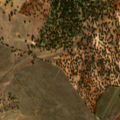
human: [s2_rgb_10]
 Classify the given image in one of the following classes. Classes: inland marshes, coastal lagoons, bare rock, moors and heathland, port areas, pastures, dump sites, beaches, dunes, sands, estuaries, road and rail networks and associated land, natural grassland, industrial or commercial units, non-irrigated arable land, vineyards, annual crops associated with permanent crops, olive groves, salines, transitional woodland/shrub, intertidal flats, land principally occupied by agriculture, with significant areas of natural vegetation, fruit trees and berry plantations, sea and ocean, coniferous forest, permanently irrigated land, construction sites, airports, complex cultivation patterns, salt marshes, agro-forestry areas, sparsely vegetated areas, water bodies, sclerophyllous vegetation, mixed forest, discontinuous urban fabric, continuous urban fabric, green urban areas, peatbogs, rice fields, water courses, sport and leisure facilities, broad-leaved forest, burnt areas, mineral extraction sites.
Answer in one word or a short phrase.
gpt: non-irrigated arable land, vineyards, olive groves, agro-forestry areas